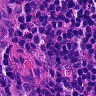
Metastatic tissue present: no